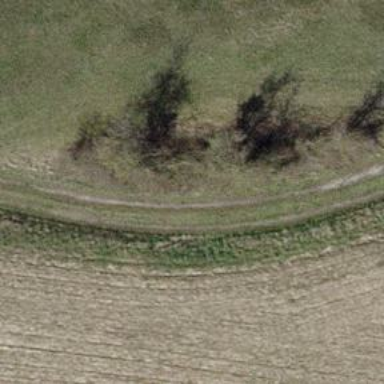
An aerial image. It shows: Track with very rough surface.